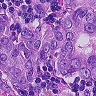
Metastatic tissue present: yes